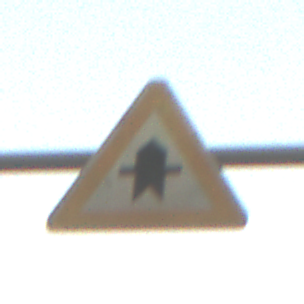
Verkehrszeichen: Vorfahrt
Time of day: SunriseSunset
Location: Outdoor (RoadRail)
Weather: Clear
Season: NotSpecified
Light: Natural